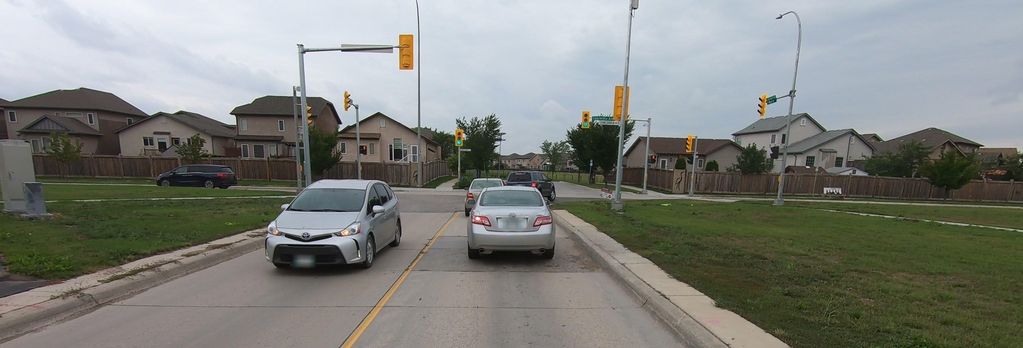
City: winnipeg